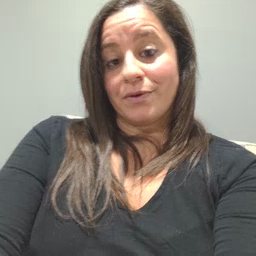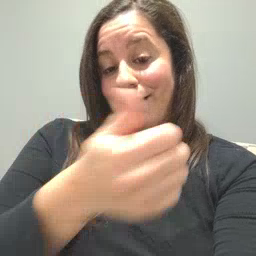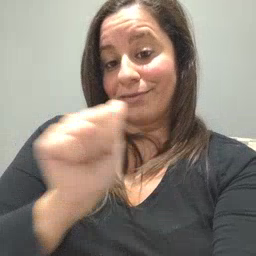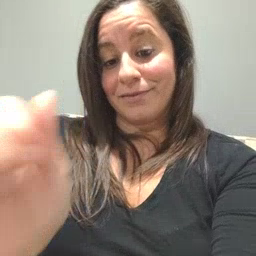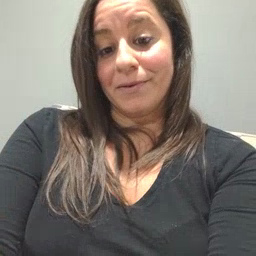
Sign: any